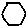
Label: hexagon